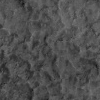
Atmospheric dust classification: not_dusty